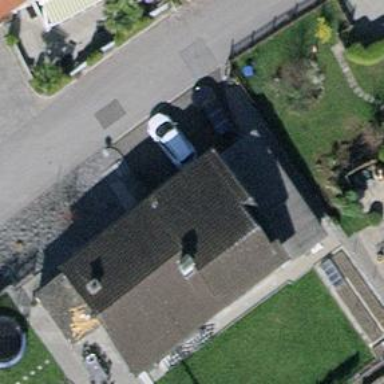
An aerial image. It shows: Simple house.